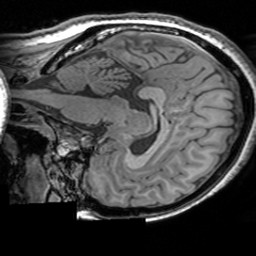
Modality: T1w
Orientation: sagittal
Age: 34
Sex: female
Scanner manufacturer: siemens
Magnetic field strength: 3 T
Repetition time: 1.63 s
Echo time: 0.00311 s